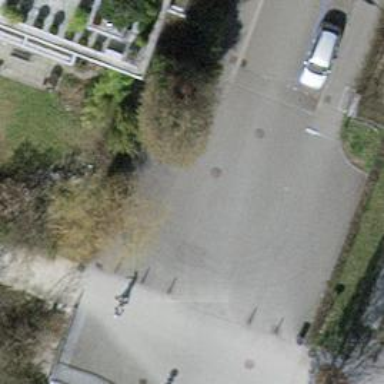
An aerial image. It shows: Turning circle on the road.